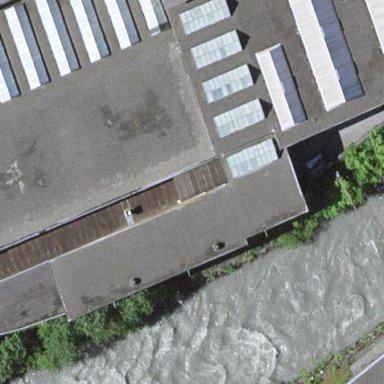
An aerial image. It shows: View of roof of building.